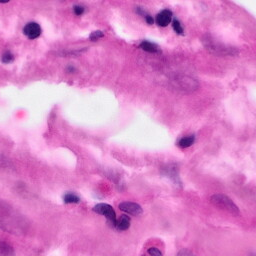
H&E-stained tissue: Pancreatic